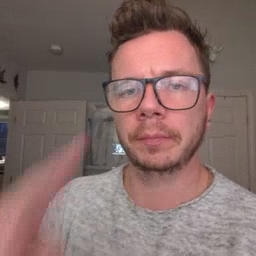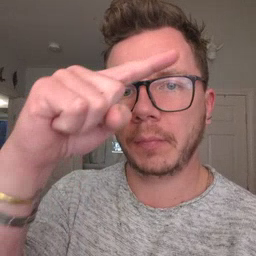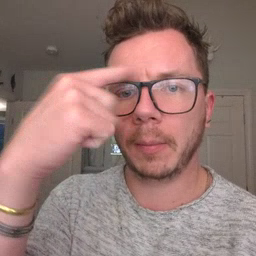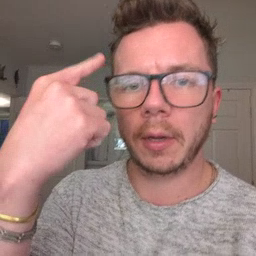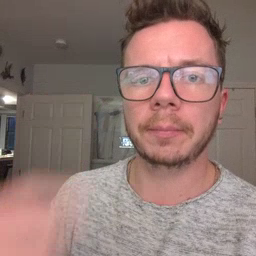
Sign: black